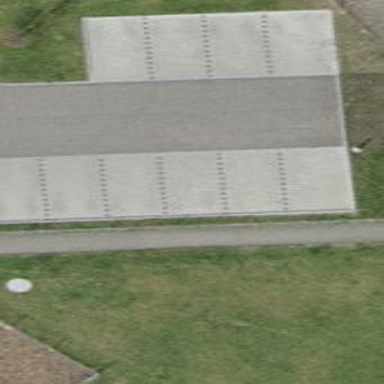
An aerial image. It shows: Street-side parking area.